Field crop: tomato
Growth stage: 2
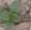
Species: solanum